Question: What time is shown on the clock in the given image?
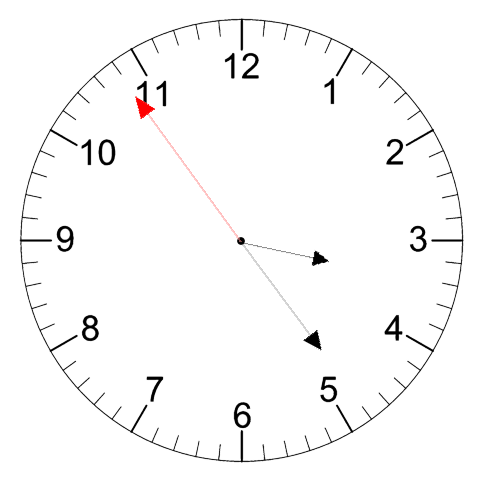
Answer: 03:23:54